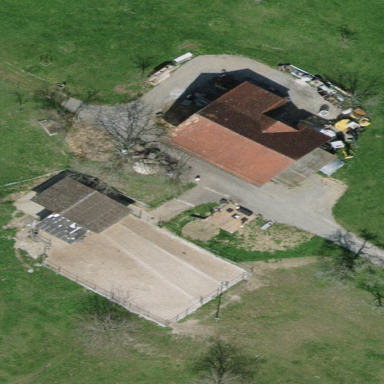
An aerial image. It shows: Farmyard area.